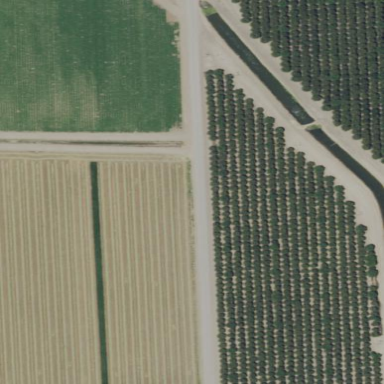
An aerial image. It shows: Orchard filled with persimmon trees.